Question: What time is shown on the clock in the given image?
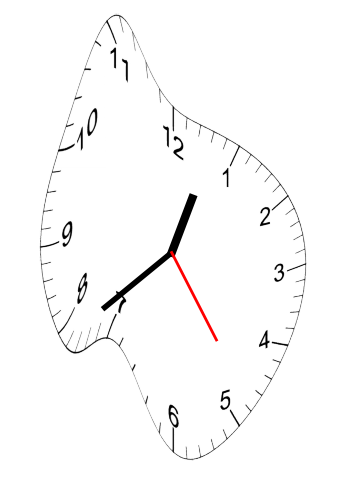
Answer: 12:38:24